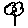
Label: flower